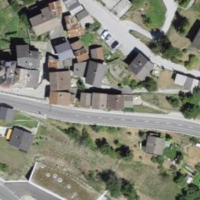
EUNIS habitat code: 44
Species observed at this site:
Cerastium tomentosum